Question: Count the number of objects in the diagram.
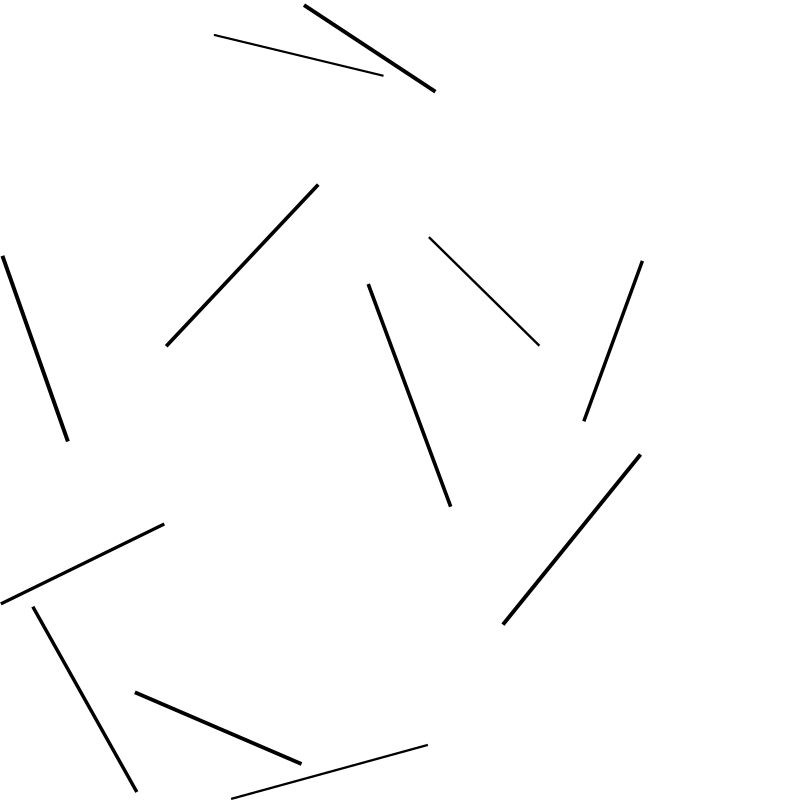
Answer: 12